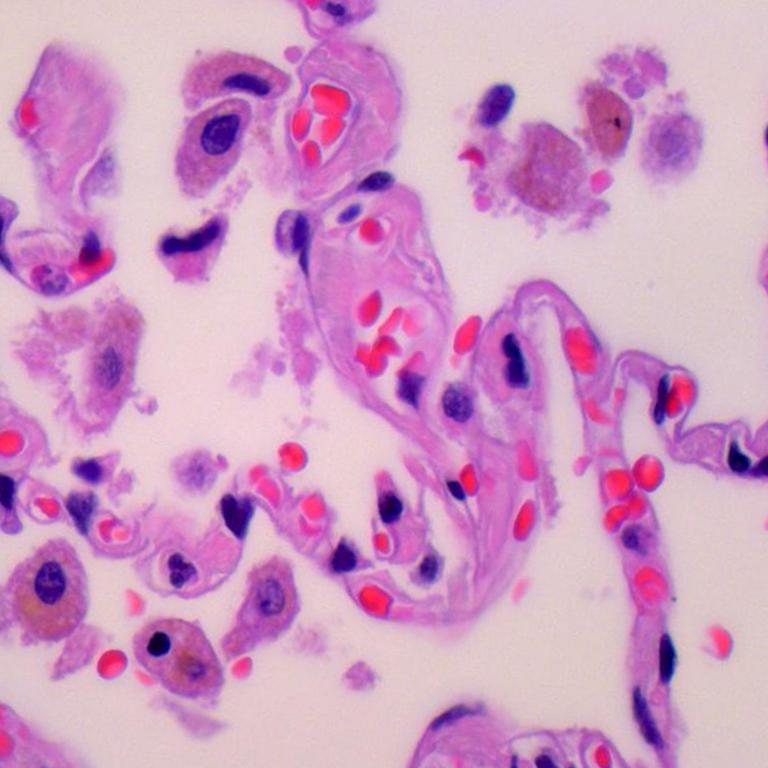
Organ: lung
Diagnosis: benign